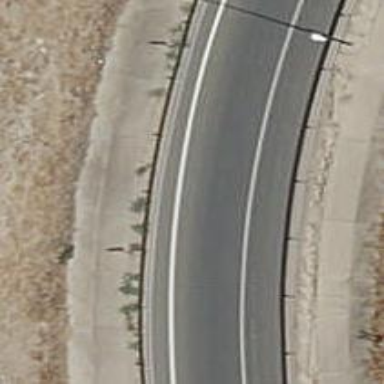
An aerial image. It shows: Asphalt motorway link.